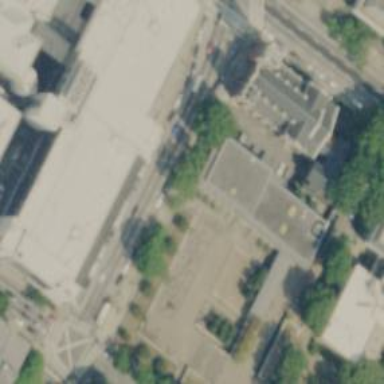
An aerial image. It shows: Government office building.